【题型】填空题　【知识点】平面几何　【难度】easy
如图, $AD // BE // FC$, 它们依次交直线 $l_1$、$l_2$ 于点 $A$、$B$、$C$ 和点 $D$、$E$、$F$。如果 $AB = 2$、$BC = 3$, 那么 $\frac{DE}{EF}$ 的值是\_\_\_\_\_\_。

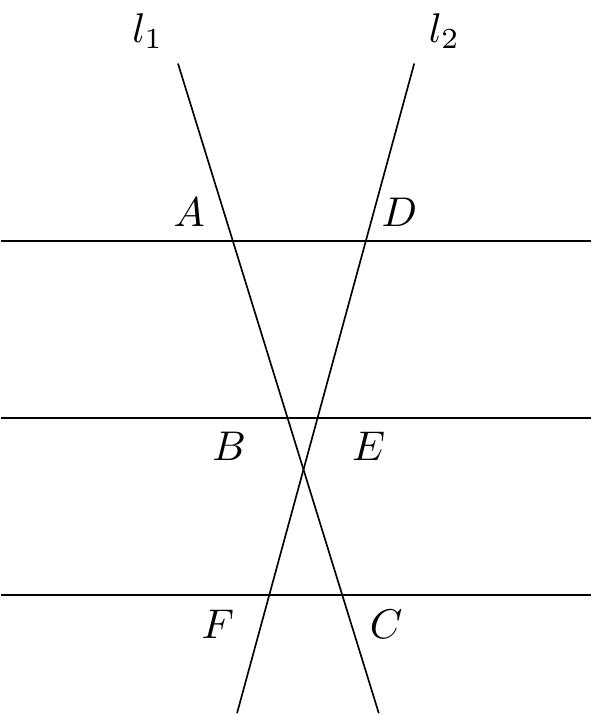
【解答】
解：$\because AD // BE // FC$,

$\frac{DE}{EF} = \frac{AB}{BC} = \frac{2}{3}$,

故答案为：$\frac{2}{3}$。